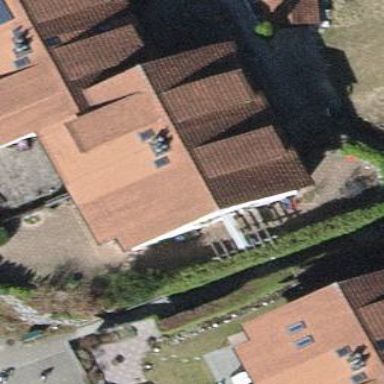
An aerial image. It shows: Terrace building.